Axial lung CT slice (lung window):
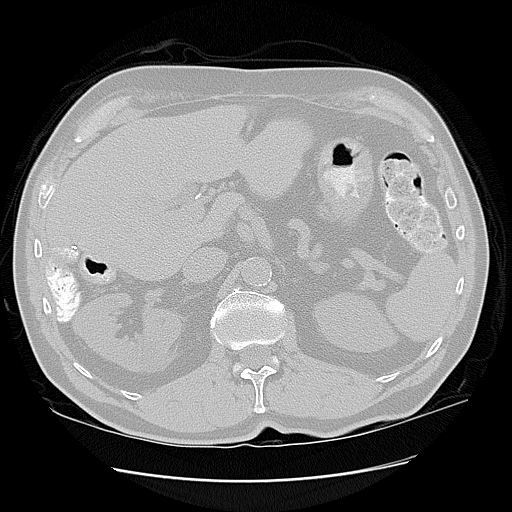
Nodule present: no